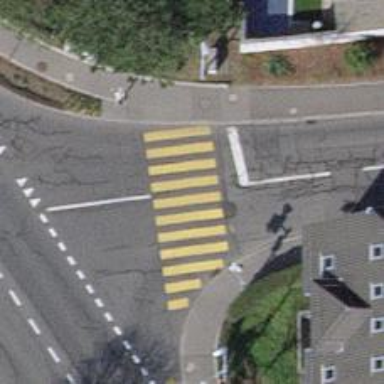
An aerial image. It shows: Zebra crossing on the road.